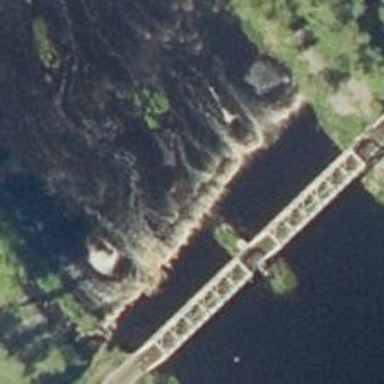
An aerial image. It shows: Rapids in the waterway.